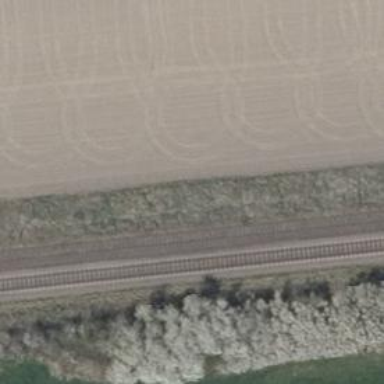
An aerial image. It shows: Railway signal.